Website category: sports
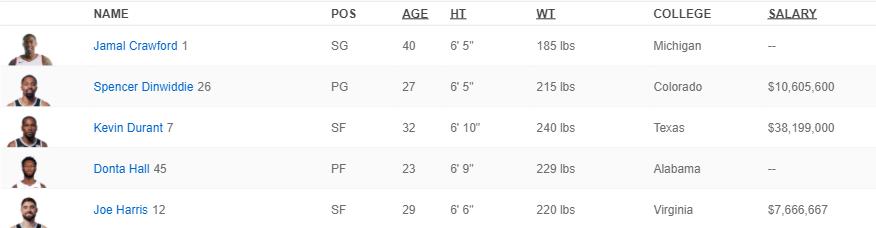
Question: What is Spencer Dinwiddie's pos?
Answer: PG

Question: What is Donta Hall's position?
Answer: PF

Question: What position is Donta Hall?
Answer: PF

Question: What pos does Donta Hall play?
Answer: PF

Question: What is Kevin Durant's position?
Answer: SF

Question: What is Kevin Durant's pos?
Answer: SF

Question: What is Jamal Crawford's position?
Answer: SG

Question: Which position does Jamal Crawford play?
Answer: SG

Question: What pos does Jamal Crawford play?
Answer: SG

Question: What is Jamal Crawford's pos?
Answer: SG

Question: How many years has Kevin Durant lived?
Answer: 32

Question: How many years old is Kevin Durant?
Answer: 32

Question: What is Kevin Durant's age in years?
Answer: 32

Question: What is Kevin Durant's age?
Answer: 32

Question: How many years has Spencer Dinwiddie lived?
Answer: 27

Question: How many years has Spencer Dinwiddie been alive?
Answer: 27

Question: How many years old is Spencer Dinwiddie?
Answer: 27

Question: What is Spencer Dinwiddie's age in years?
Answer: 27

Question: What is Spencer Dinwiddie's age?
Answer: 27

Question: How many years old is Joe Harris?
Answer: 29

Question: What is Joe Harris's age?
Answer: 29

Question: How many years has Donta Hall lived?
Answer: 23

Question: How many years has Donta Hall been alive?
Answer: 23

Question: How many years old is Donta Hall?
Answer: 23

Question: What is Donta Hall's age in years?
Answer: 23

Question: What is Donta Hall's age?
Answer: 23

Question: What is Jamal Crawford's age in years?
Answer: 40

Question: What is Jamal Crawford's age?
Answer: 40

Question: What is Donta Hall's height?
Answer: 6' 9"

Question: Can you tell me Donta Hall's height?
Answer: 6' 9"

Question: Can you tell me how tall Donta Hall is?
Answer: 6' 9"

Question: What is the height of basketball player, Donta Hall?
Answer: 6' 9"

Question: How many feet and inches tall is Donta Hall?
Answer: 6' 9"

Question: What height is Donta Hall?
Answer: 6' 9"

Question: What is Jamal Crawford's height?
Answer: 6' 5"

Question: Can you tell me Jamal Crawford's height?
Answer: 6' 5"

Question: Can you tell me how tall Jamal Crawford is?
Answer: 6' 5"

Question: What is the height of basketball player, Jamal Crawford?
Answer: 6' 5"

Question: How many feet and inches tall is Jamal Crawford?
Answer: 6' 5"

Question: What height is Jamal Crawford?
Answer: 6' 5"

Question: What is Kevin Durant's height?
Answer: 6' 10"

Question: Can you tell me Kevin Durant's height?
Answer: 6' 10"

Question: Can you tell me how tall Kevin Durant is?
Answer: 6' 10"

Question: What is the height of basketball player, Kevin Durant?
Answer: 6' 10"

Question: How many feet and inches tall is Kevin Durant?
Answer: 6' 10"

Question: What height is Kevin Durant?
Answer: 6' 10"

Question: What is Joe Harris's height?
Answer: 6' 6"

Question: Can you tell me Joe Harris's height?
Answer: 6' 6"

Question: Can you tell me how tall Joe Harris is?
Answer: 6' 6"

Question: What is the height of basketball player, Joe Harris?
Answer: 6' 6"

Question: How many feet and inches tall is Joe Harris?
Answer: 6' 6"

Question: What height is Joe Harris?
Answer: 6' 6"

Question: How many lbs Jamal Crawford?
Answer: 185 lbs

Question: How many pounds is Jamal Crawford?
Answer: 185 lbs

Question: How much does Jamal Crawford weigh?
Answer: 185 lbs

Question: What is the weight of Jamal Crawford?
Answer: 185 lbs

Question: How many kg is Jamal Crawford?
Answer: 185 lbs

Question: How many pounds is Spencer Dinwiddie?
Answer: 215 lbs

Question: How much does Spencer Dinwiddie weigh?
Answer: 215 lbs

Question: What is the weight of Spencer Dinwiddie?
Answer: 215 lbs

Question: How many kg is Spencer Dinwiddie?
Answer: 215 lbs

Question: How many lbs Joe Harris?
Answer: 220 lbs

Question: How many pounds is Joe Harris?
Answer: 220 lbs

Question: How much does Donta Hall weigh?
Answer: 229 lbs